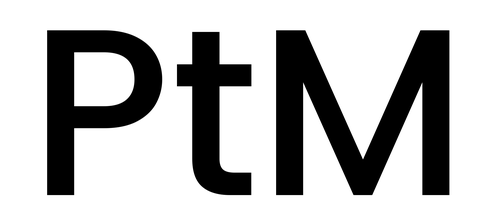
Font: Poppins-Medium